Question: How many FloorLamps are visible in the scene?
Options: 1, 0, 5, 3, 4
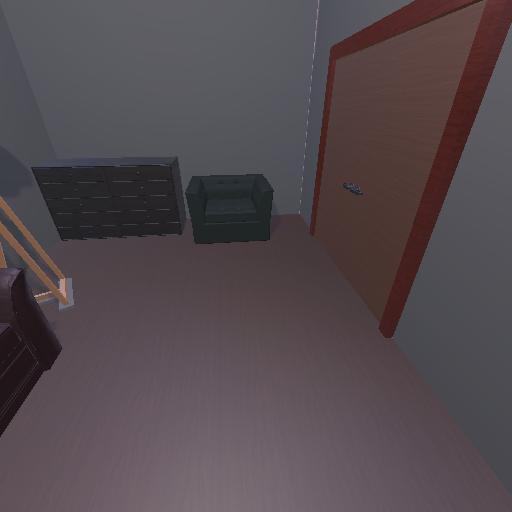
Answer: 1